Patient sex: M
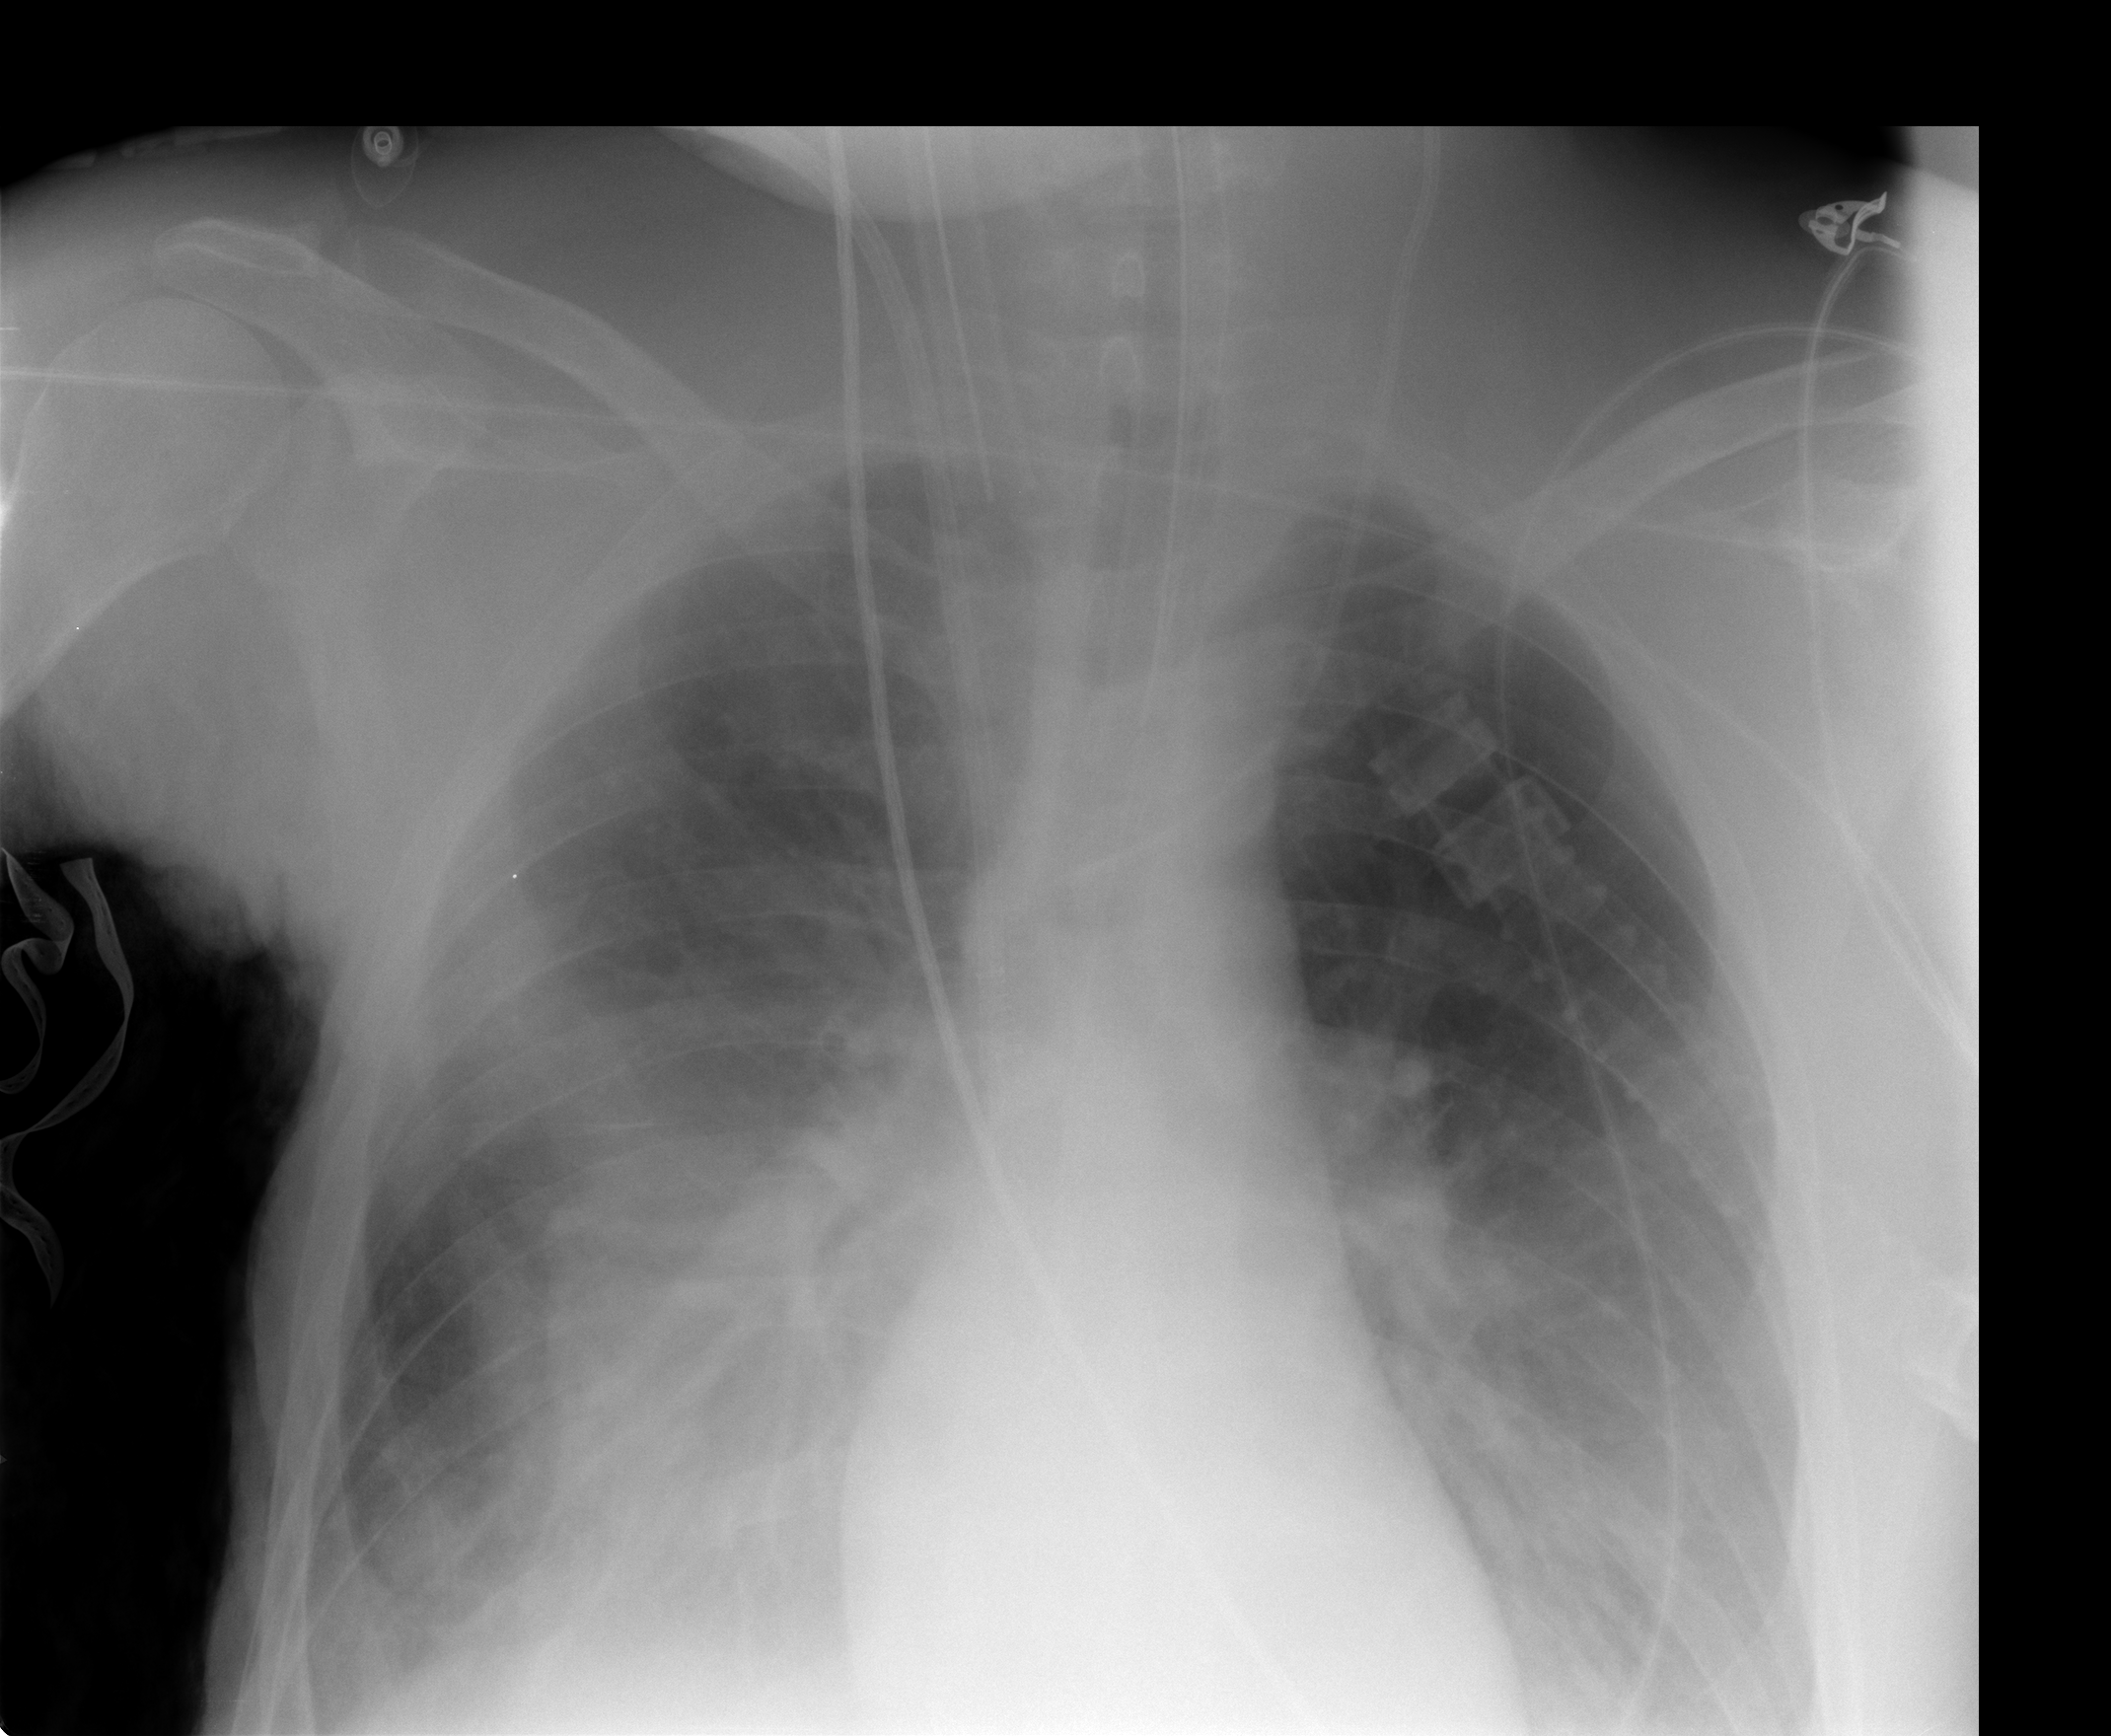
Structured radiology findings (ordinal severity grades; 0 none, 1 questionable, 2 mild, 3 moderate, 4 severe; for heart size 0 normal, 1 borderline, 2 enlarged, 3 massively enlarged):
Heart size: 0
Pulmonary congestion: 0
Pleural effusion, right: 3
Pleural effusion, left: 2
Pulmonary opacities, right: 2
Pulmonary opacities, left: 0
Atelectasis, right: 2
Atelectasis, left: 2